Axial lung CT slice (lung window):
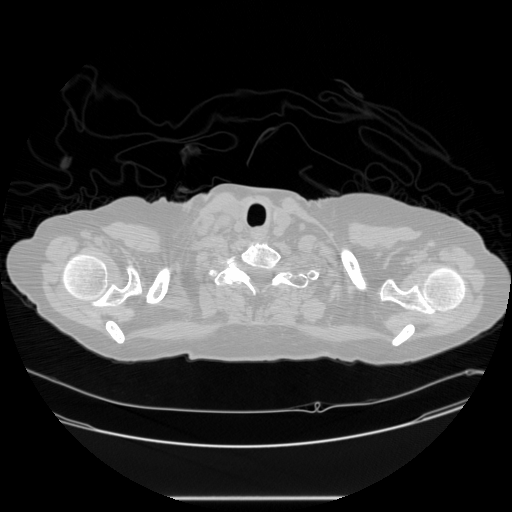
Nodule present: no